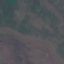
Land use / land cover: HerbaceousVegetation